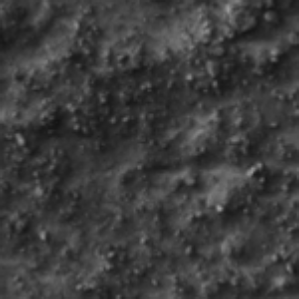
Label: frost